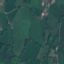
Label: Pasture